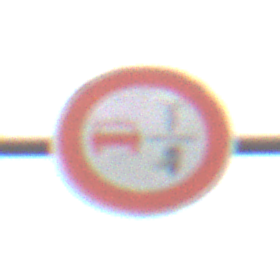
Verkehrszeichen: VerbotUeberholenEinspurigeFahrzeuge
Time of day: Midday
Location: Outdoor (Nature)
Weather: Overcast
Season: NotSpecified
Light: Natural